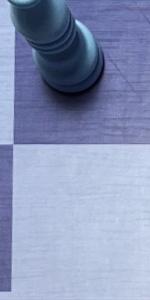
Label: Empty